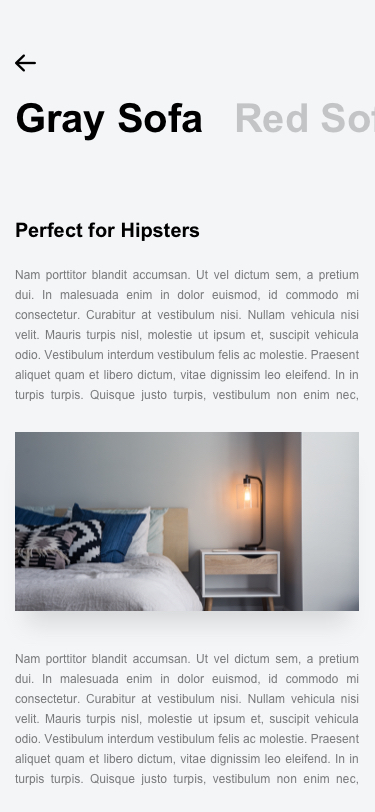
Text in this UI design:
Gray Sofa
Red Sofa
Nam porttitor blandit accumsan. Ut vel dictum sem, a pretium dui. In malesuada enim in dolor euismod, id commodo mi consectetur. Curabitur at vestibulum nisi. Nullam vehicula nisi velit. Mauris turpis nisl, molestie ut ipsum et, suscipit vehicula odio. Vestibulum interdum vestibulum felis ac molestie. Praesent aliquet quam et libero dictum, vitae dignissim leo eleifend. In in turpis turpis. Quisque justo turpis, vestibulum non enim nec, tempor mollis mi. Sed vel tristique quam.
Nam porttitor blandit accumsan. Ut vel dictum sem, a pretium dui. In malesuada enim in dolor euismod, id commodo mi consectetur. Curabitur at vestibulum nisi. Nullam vehicula nisi velit. Mauris turpis nisl, molestie ut ipsum et, suscipit vehicula odio. Vestibulum interdum vestibulum felis ac molestie. Praesent aliquet quam et libero dictum, vitae dignissim leo eleifend. In in turpis turpis. Quisque justo turpis, vestibulum non enim nec, tempor mollis mi. Sed vel tristique quam.
Perfect for Hipsters